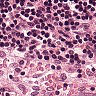
Metastatic tissue present: no